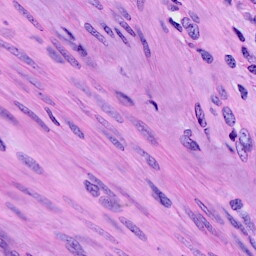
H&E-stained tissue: Cervix